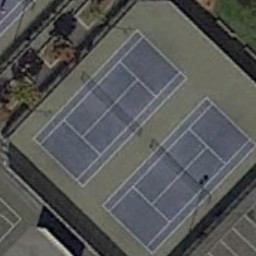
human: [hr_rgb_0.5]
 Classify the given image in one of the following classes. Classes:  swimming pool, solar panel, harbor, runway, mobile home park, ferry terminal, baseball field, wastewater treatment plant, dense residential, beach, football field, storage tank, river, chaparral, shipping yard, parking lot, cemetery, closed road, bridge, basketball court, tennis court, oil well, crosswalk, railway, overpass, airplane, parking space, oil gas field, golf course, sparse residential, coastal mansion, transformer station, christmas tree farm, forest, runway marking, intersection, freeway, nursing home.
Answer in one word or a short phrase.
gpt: tennis court